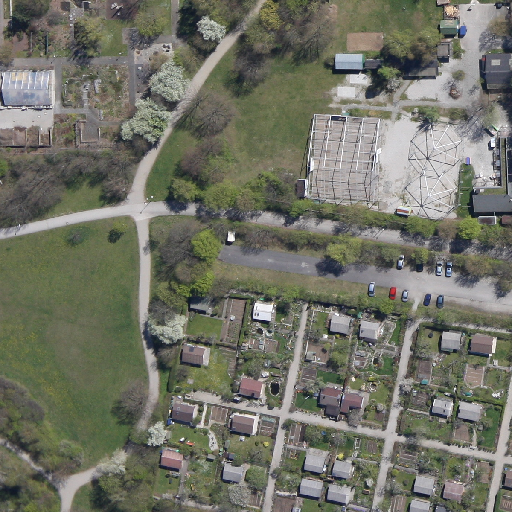
Referring expression: car in the parking area